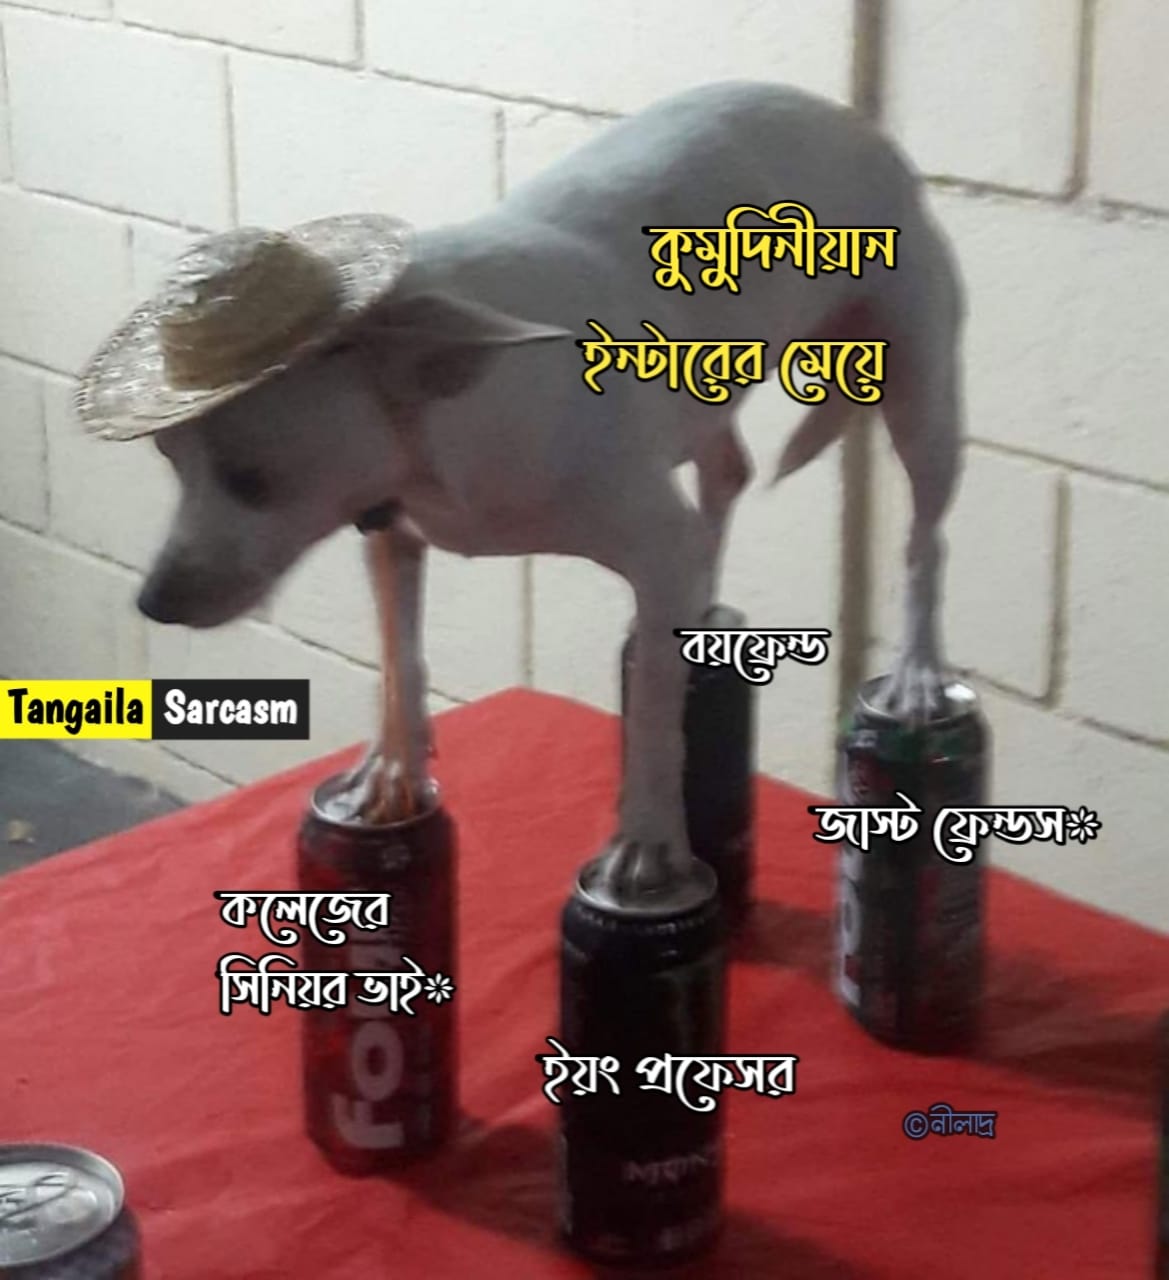
Caption: কুমুদিয়ান ইন্টারের মেয়ে  কলেজের সিনিয়র ভাই*   বয়ফ্রেন্ড   জাস্ট ফ্রেন্ডস*  ইয়ং প্রফেসর
Label: hate